Question: What's the closest equivalent of the Smalltalk Class Hierarchy Browser?
I've seen some workarounds like <URL>, but it seems not scriptable.

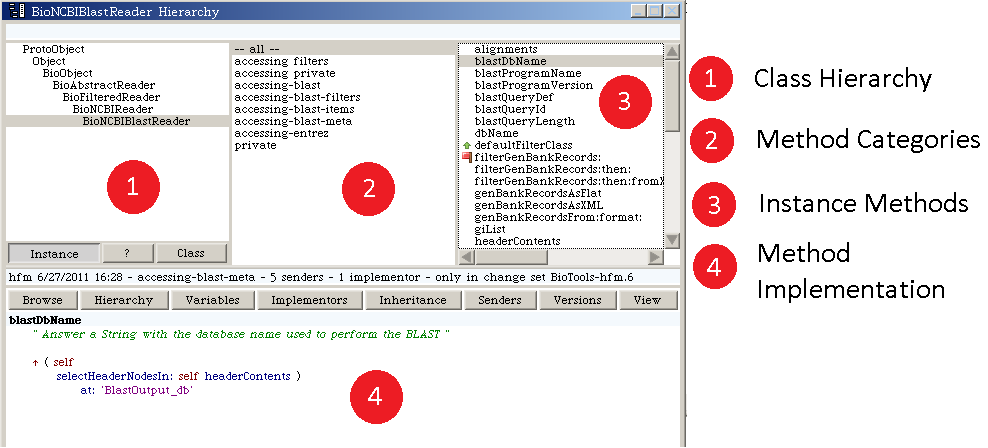
Answer: There really isn't one, at least not with a Smalltalk-like UI including static and dynamic behaviors.
Eclipse and IntelliJ both have some structural insight. Eclipse has a view sort-of similar to a browser. The biggest issue with either is that unless you're working on live objects (e.g., debugging) you won't necessarily know all of an object's behavior since some is defined at runtime. A static view without an image or partial runtime cannot give a complete picture.
IntelliJ does a decent job of figuring things out. For example, a class with an 'attr_accessor :foo' will show the '@foo' instance variable in the structure pane. I'm not sure you can configure the UI around to be more browser-like, though; Eclipse is better in this regard-each "level" can be added separately.